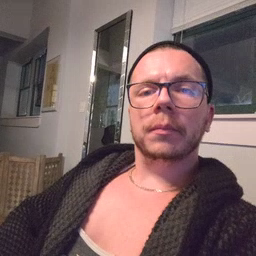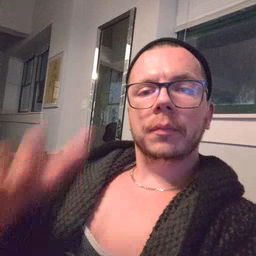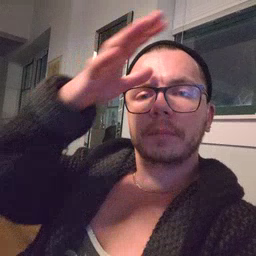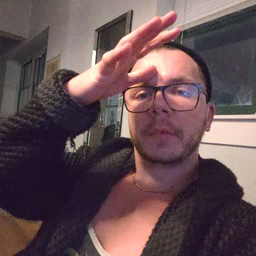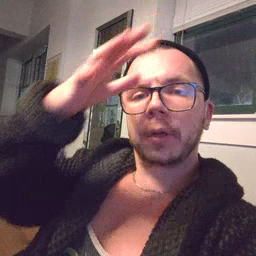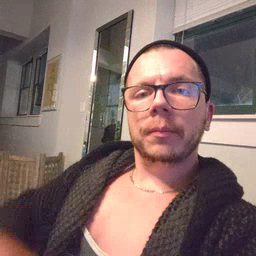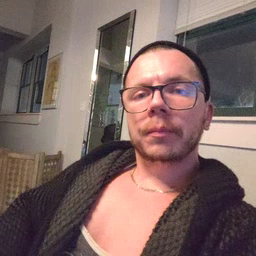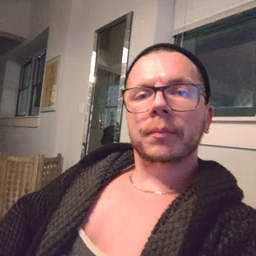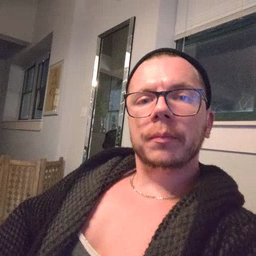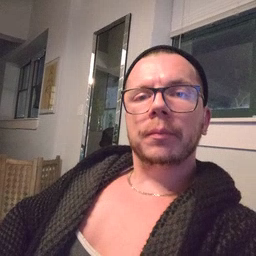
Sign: dad